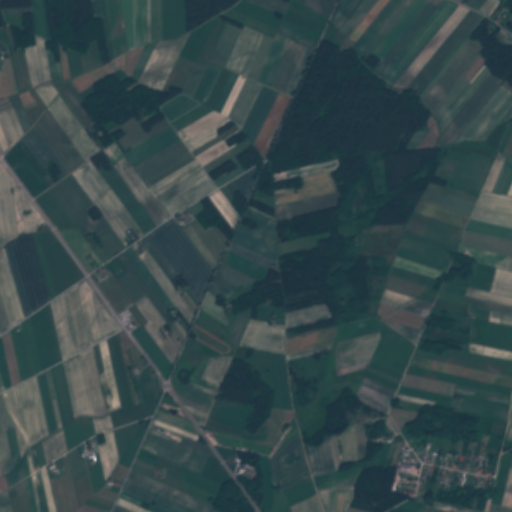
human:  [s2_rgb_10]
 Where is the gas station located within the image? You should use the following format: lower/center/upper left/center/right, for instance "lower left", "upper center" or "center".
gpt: The gas station is located in the center left of the image.
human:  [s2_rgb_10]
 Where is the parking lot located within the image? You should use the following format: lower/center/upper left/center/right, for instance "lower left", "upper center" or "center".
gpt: The parking lot is located in the center left of the image.
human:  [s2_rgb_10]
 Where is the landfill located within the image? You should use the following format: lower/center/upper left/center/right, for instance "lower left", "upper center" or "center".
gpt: There is no landfill in the image.